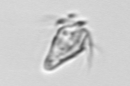
Label: Paratontonia_gracillima